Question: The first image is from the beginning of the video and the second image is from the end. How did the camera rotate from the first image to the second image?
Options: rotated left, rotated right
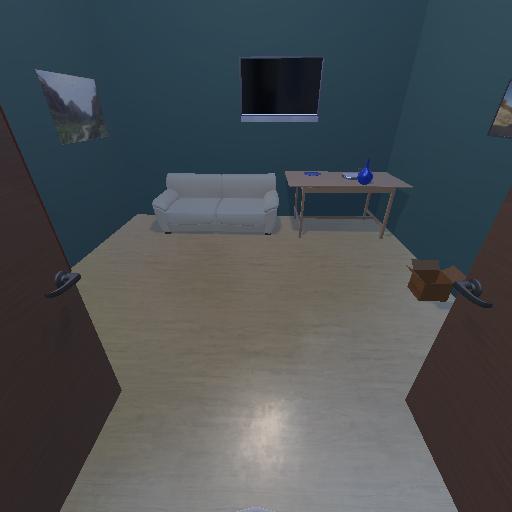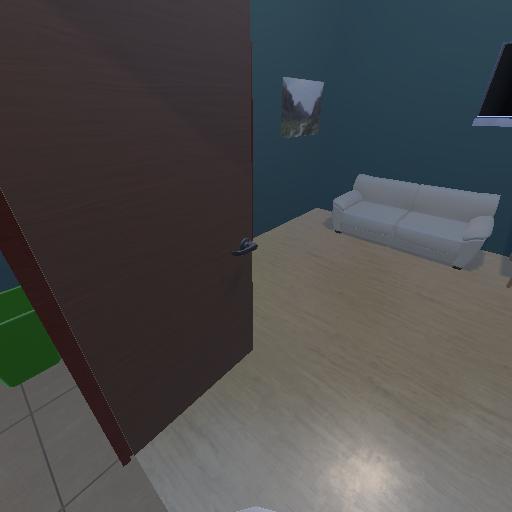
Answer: rotated left